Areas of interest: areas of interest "Hongding Equipment Market"
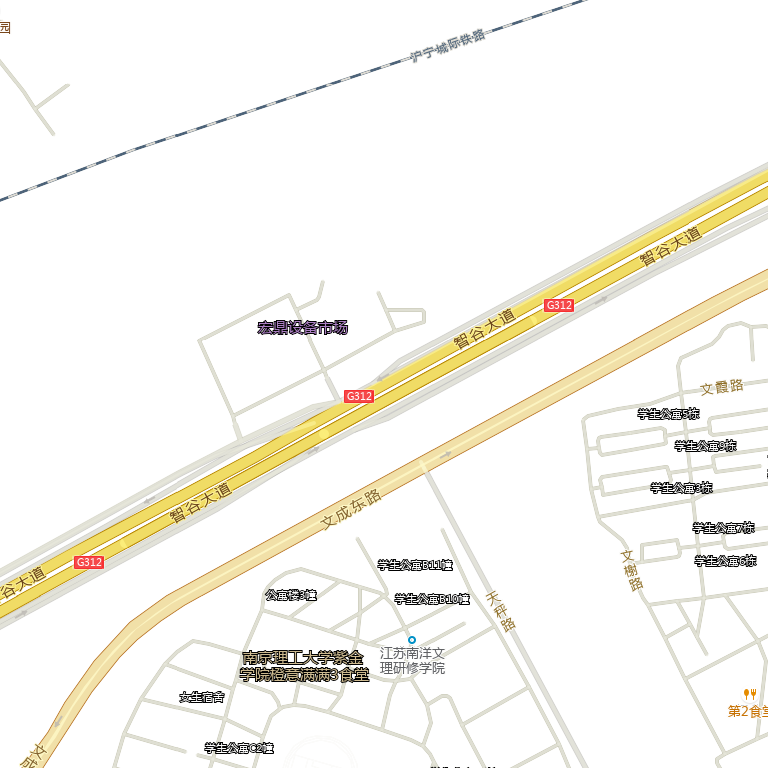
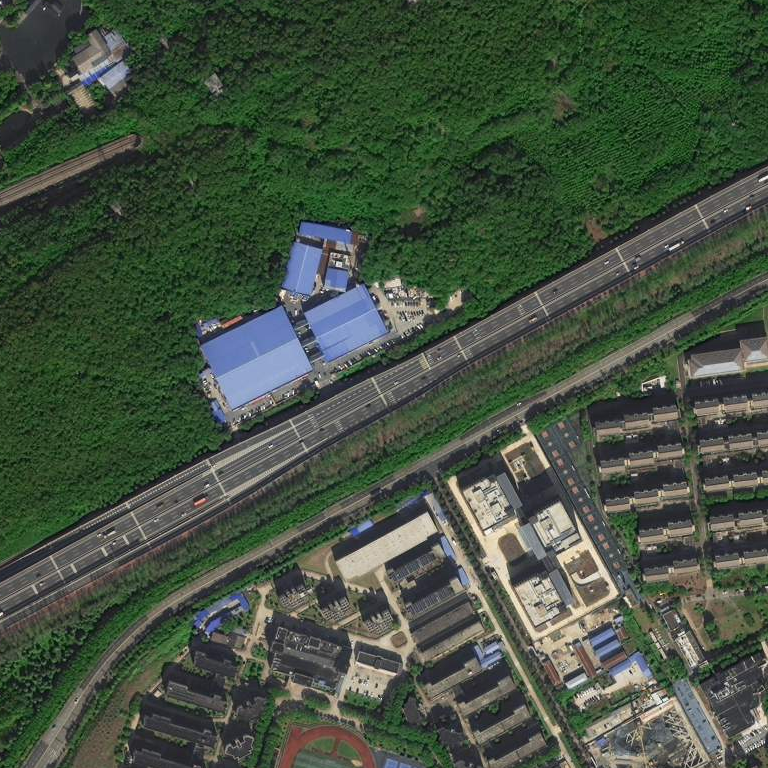